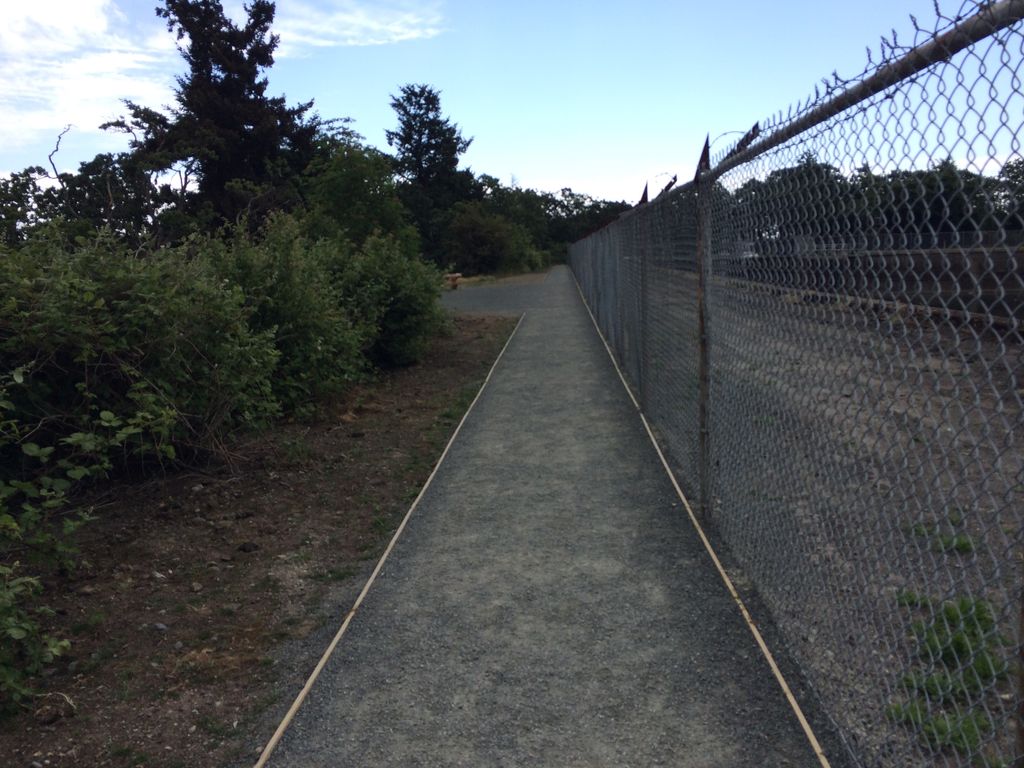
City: victoria